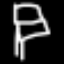
Label: chair